Interaction volume radius: 10 \u00c5
Interaction volume height: 20 \u00c5
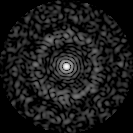
Disorder parameter: 0.8418